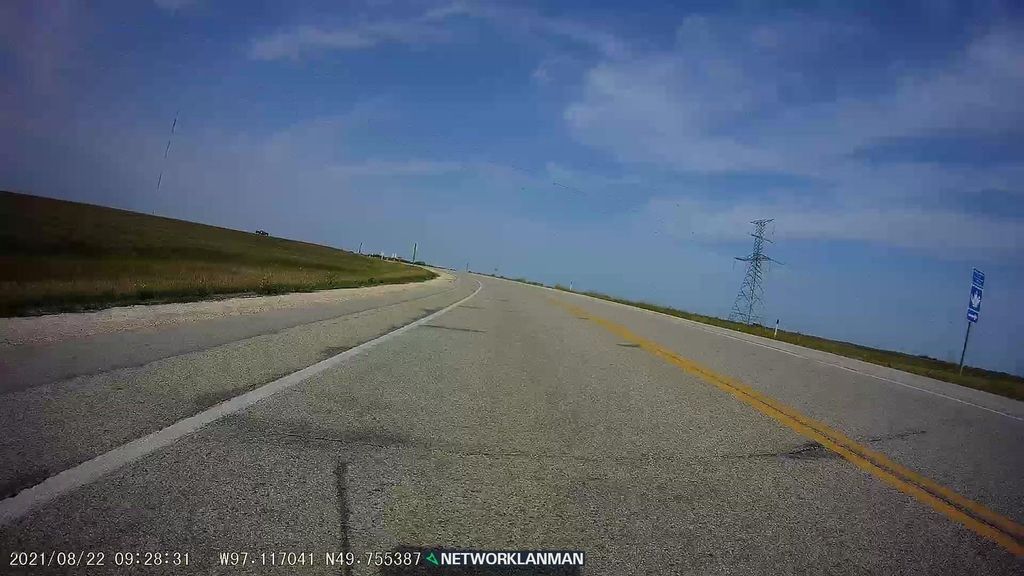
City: winnipeg